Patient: sex M, age 30
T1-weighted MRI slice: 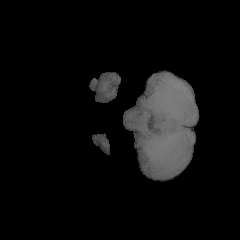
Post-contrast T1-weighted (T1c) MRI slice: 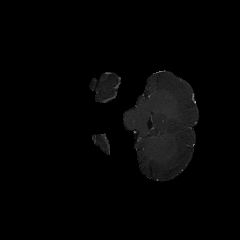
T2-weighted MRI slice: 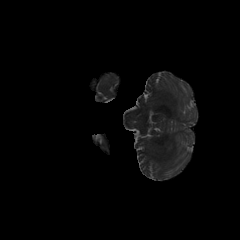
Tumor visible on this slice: no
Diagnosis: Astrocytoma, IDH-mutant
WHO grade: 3